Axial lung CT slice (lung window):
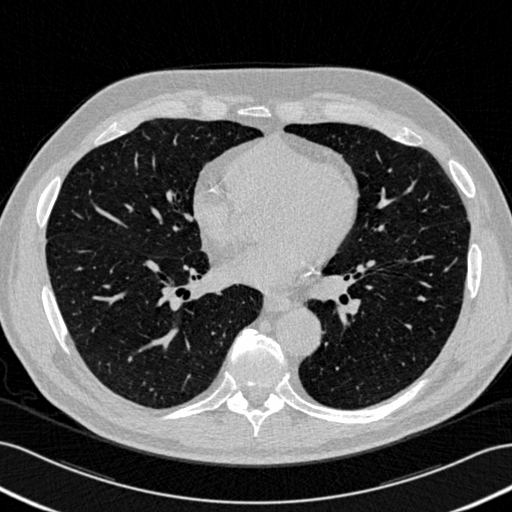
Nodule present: no